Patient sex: M
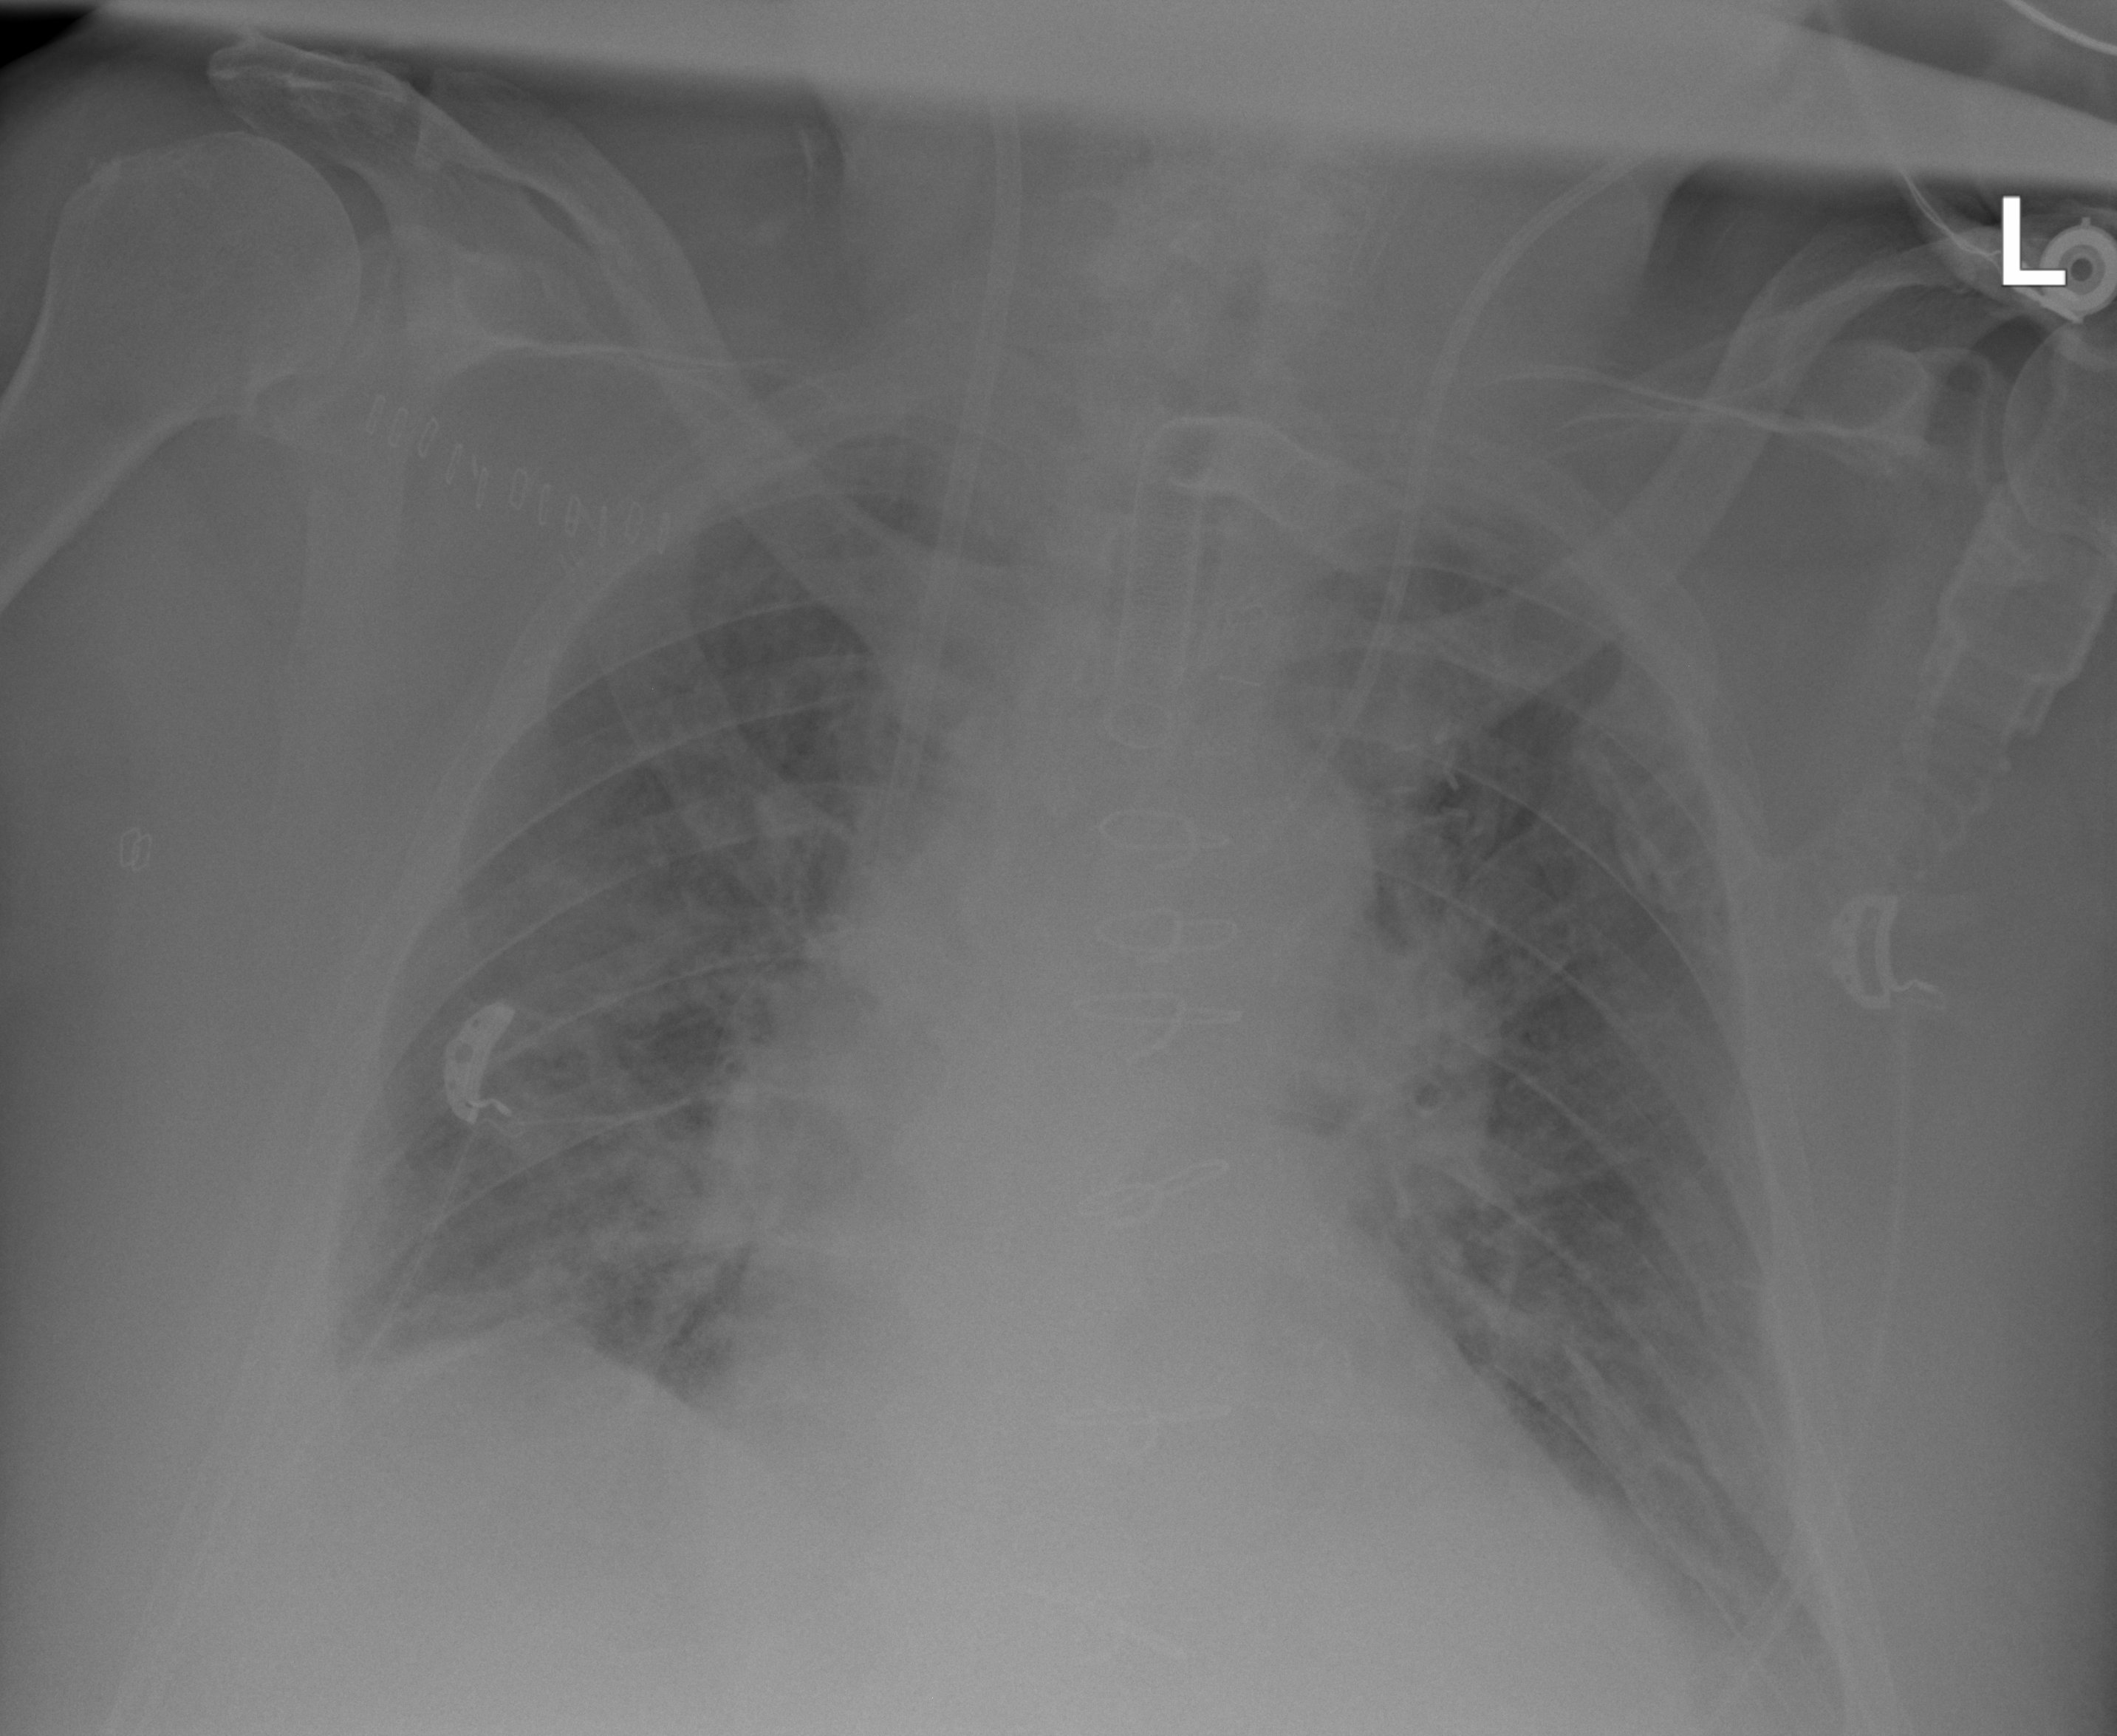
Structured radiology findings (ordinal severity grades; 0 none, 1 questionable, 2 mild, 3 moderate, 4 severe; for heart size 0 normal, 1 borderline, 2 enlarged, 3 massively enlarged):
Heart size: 2
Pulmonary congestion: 3
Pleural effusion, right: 1
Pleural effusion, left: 2
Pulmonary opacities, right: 2
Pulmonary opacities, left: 2
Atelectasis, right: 2
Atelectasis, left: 2